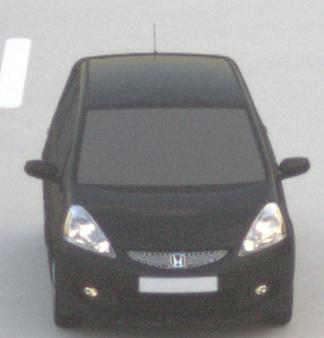
Make: Honda
Model: Jazz 1.2
Detailed model: Jazz (III) (11/08 - 04/11)
Model produced from: 2008/11
Model produced until: 2010/10
Doors: 5
Color: black
Road condition: dry road
Daytime: sunrise or sunset
Contrast: low contrast